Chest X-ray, PA view. Patient: 56 years old, sex F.
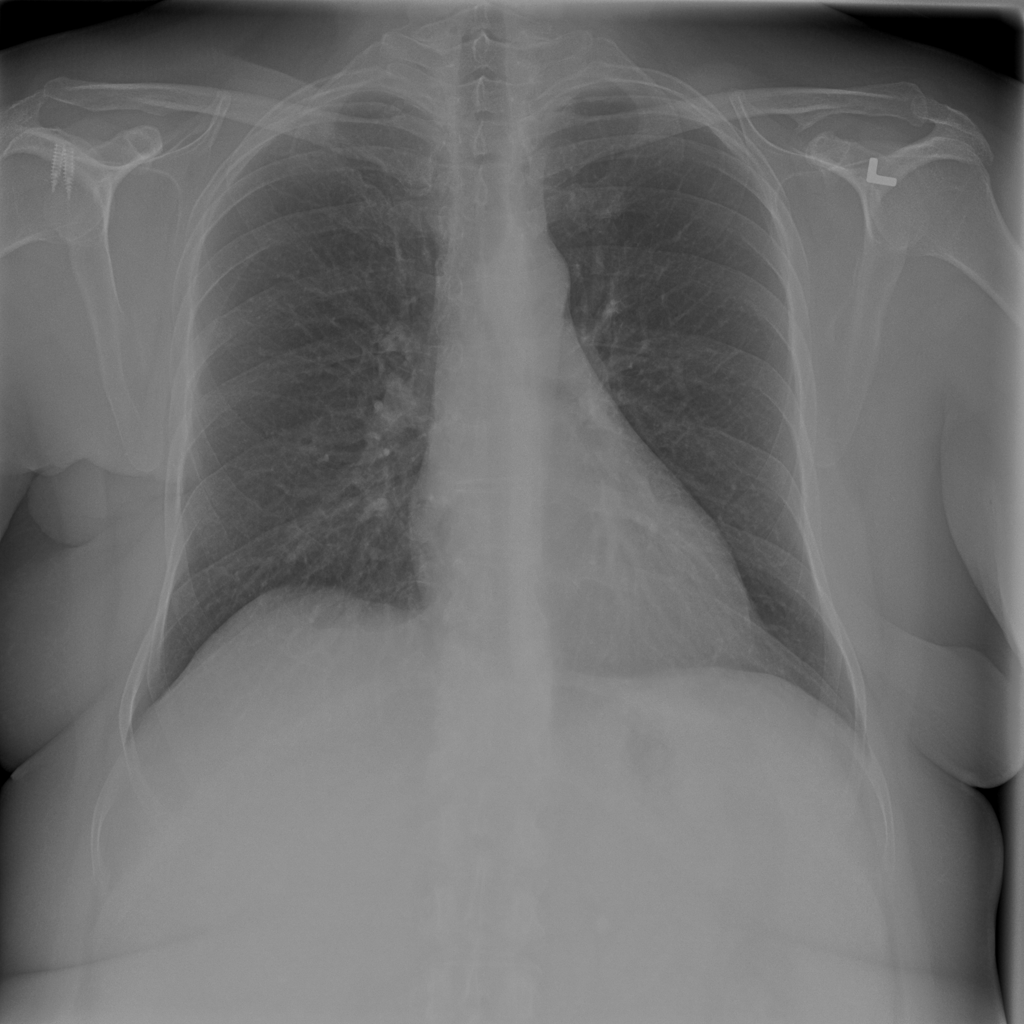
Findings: No Finding